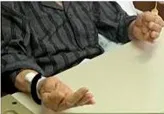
Impairment of in-phase movement. Despite an instruction for simultaneous movement, the patient extended his fingers alternatingly. Tall fingers.
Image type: radiology (ct)